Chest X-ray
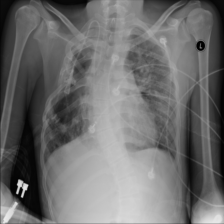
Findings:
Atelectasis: negative
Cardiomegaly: negative
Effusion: negative
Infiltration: positive
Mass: negative
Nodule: negative
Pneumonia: negative
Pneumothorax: negative
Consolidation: positive
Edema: negative
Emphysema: negative
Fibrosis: negative
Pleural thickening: negative
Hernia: negative